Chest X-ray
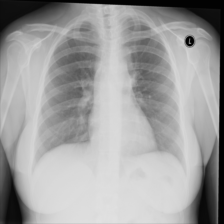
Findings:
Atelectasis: negative
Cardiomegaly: negative
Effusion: negative
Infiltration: negative
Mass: negative
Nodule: negative
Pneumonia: negative
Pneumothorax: negative
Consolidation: negative
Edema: negative
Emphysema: negative
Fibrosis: negative
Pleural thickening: negative
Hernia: negative